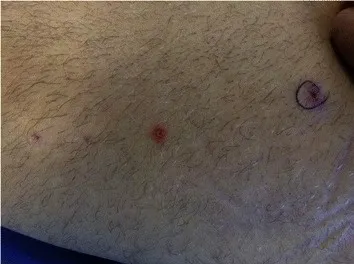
Eruptions demonstrating generalized herpetic rash at day 8 following intensive care unit admission (left thigh).
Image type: medical_photograph (skin_photograph)